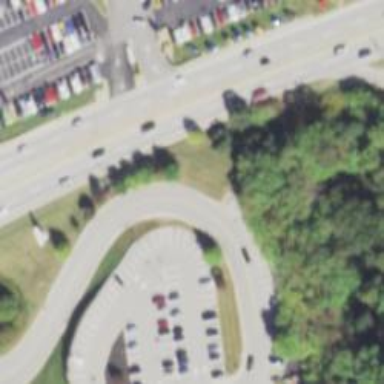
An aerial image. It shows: Asphalt service road with sidewalk on the left.